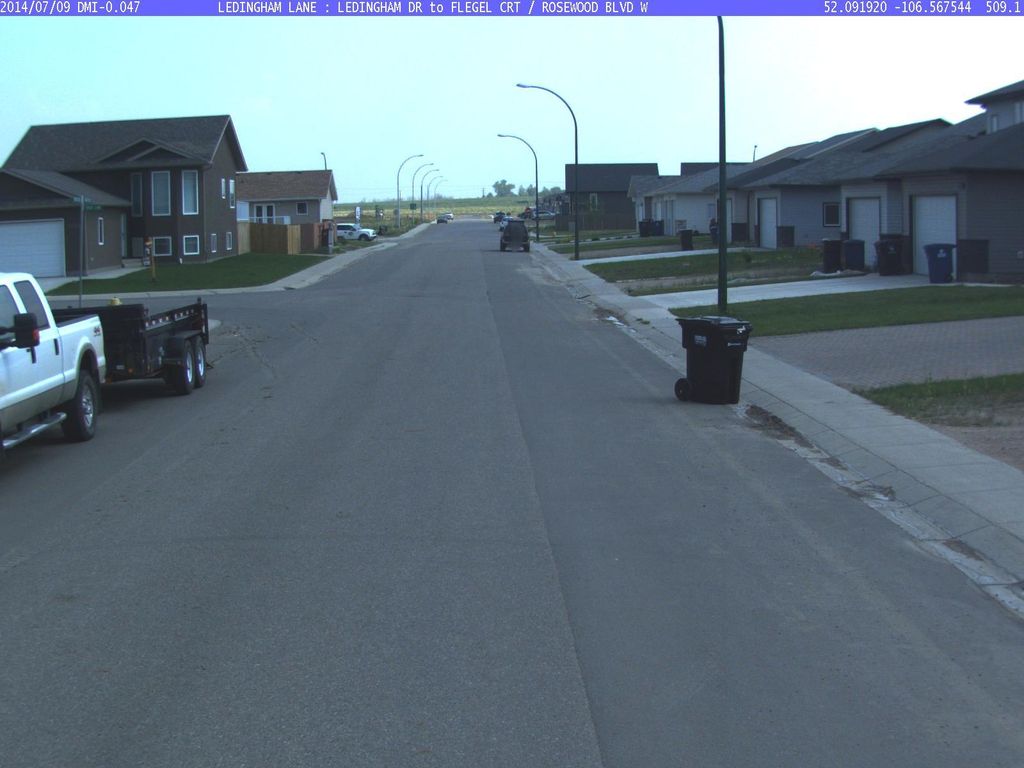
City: saskatoon